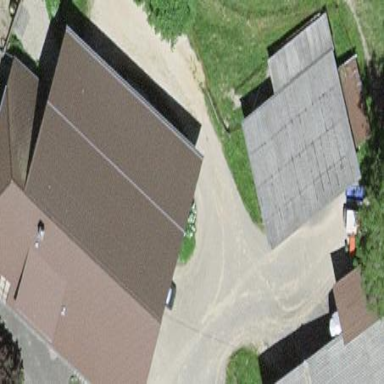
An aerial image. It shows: Farm building.